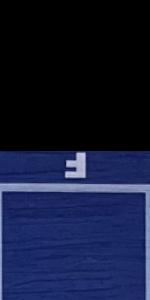
Label: Empty